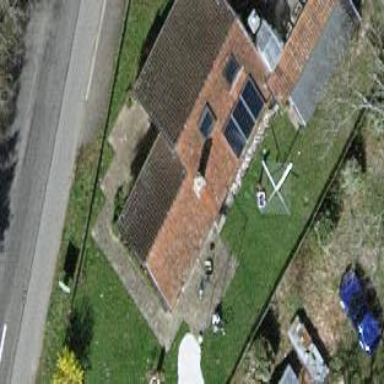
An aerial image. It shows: Simple house.